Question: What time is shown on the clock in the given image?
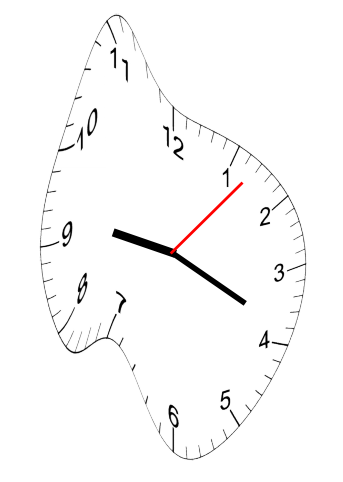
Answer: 09:19:07